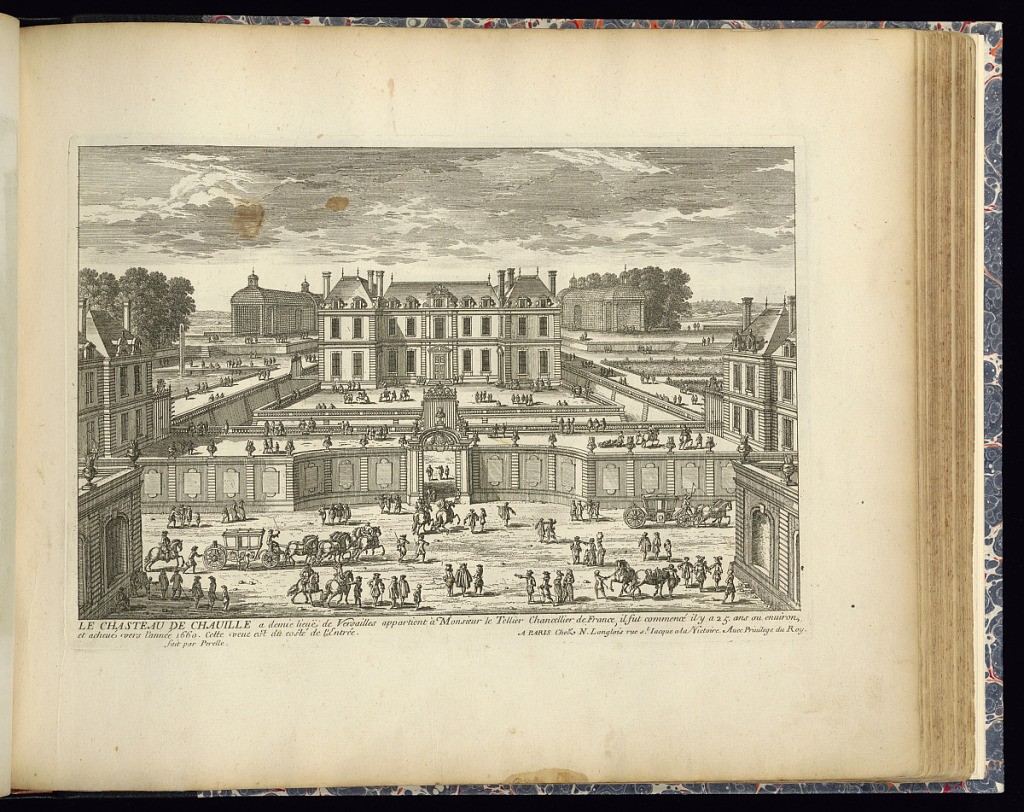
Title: LE CHASTEAU DE CHAVILLE
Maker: Adam Perelle, French, 1638 – 1695
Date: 1677–1703
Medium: Etching on laid paper
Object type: Print
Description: View of the courtyard façade of Chateau of Chaville with courtyard, moat, buildings, and gates in the foreground. Figures, horseman, and horse drawn carriages throughout the grounds and in the foreground. Garden buildings and trees in the background. The plate is titled with a description below